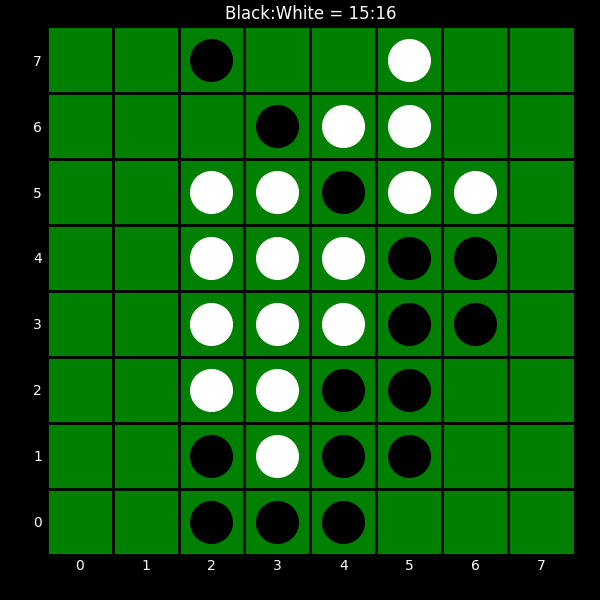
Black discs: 15
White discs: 16